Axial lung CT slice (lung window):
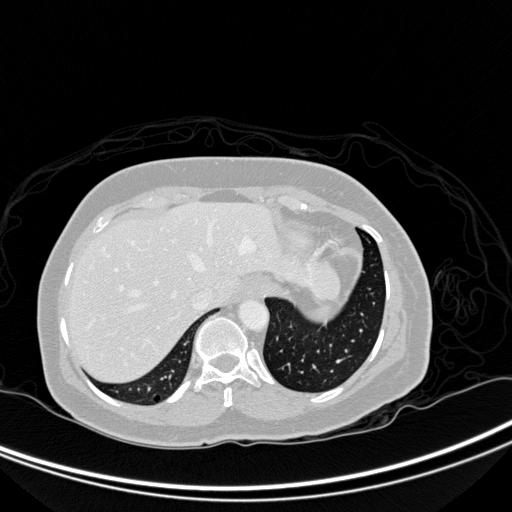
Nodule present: no